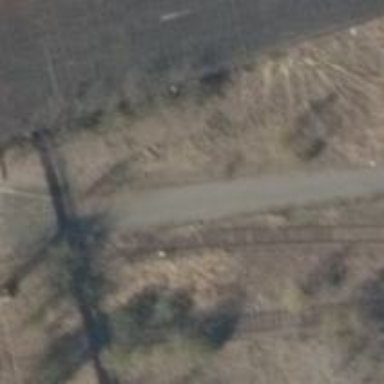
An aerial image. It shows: Railway yard in service.